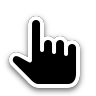
Cursor type: pointer
OS/theme: linux-adwaita
Variant: default